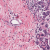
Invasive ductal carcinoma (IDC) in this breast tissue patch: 0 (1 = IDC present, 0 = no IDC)